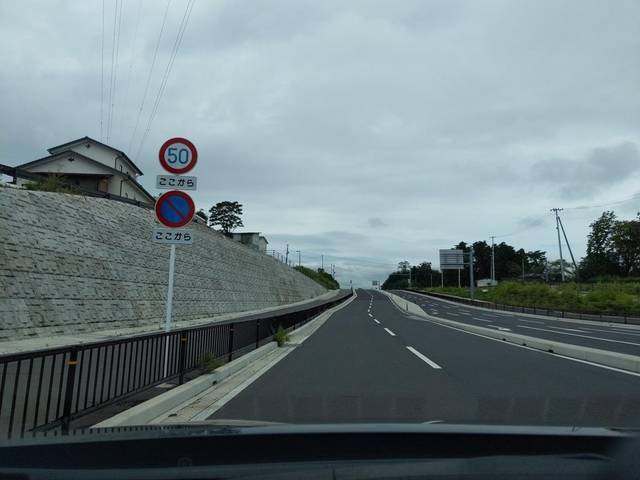
Region: Japan
Coordinates: 37.414, 140.386